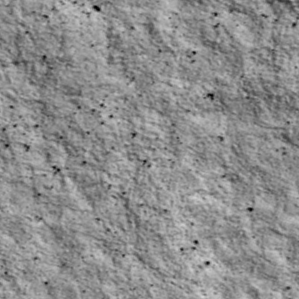
Label: non_frost